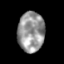
Tissue: skin
Cell type: Epithelial cells
Senescence score: 0.2542
Nuclear area (px): 1047
Mean DAPI intensity: 150.436